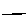
Label: line